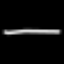
Label: line